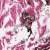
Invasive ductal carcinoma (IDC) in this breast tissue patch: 0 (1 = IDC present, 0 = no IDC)